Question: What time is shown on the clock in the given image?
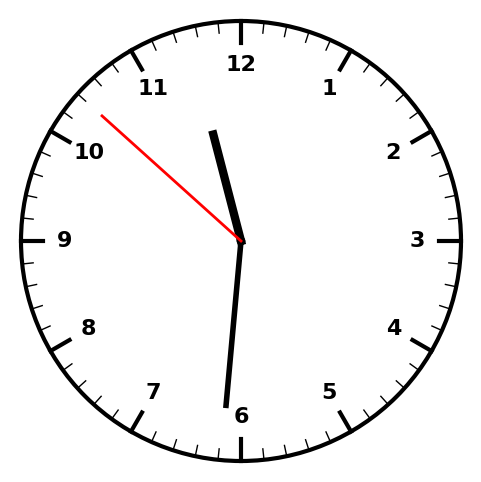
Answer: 11:30:52